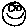
Label: smiley face